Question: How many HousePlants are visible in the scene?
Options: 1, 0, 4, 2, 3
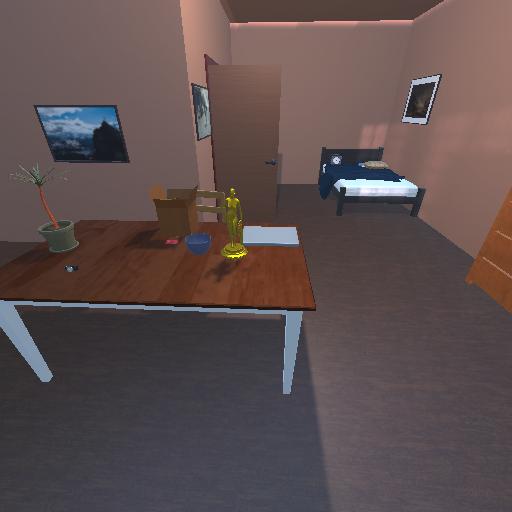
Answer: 1